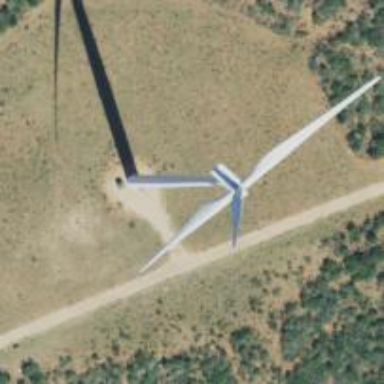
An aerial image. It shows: Wind generator with horizontal axis. The generator is wind turbine.